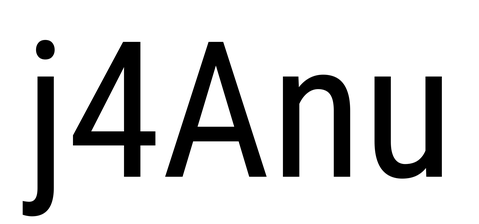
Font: Roboto_Condensed_Regular